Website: macys
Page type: account-selection
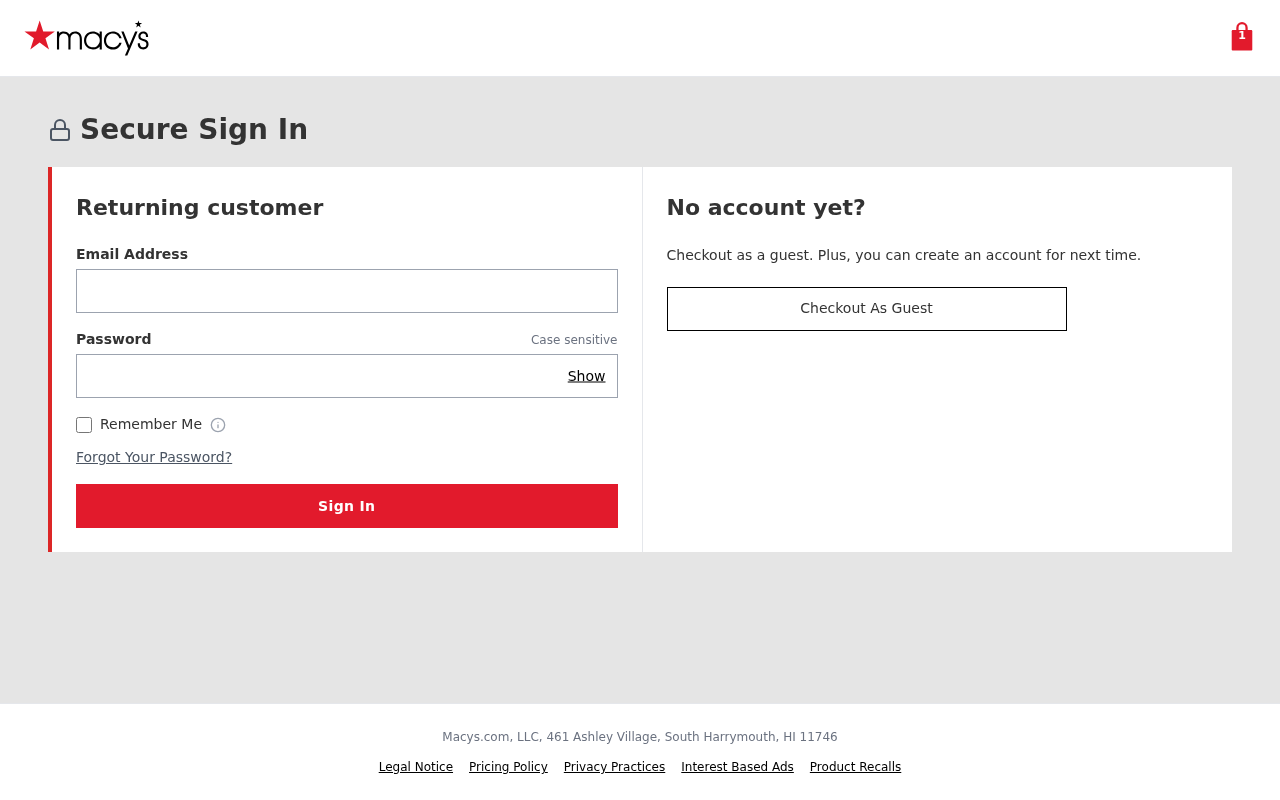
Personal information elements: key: PII_EMAIL
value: rose.liu@gmail.com
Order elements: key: ORDER_NUM_ITEMS
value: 1